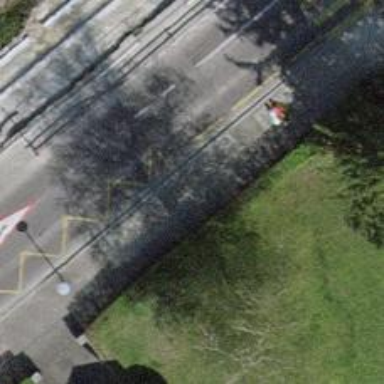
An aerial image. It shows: Asphalt platform for public transport.